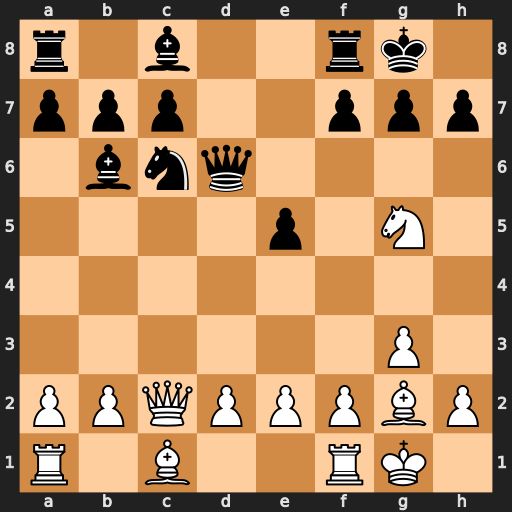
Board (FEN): r1b2rk1/ppp2ppp/1bnq4/4p1N1/8/6P1/PPQPPPBP/R1B2RK1
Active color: w
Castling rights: -
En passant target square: -
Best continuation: Qxh7#